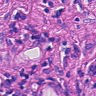
Metastatic tissue present: no